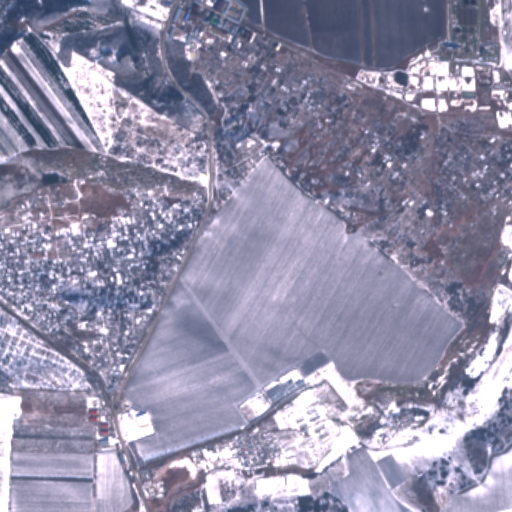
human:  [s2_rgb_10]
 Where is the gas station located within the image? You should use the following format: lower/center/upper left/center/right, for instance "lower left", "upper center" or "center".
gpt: The gas station is located in the lower left of the image.
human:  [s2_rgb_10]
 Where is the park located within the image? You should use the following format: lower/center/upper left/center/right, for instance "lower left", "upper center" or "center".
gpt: The park is located in the lower left of the image.
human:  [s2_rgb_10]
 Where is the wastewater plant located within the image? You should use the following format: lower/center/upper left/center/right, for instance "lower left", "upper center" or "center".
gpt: The wastewater plant is located in the upper right of the image.
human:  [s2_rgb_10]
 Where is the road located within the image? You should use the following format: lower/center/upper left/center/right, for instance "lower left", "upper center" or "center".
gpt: There is no road in the image.